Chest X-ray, PA view. Patient: 65 years old, sex M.
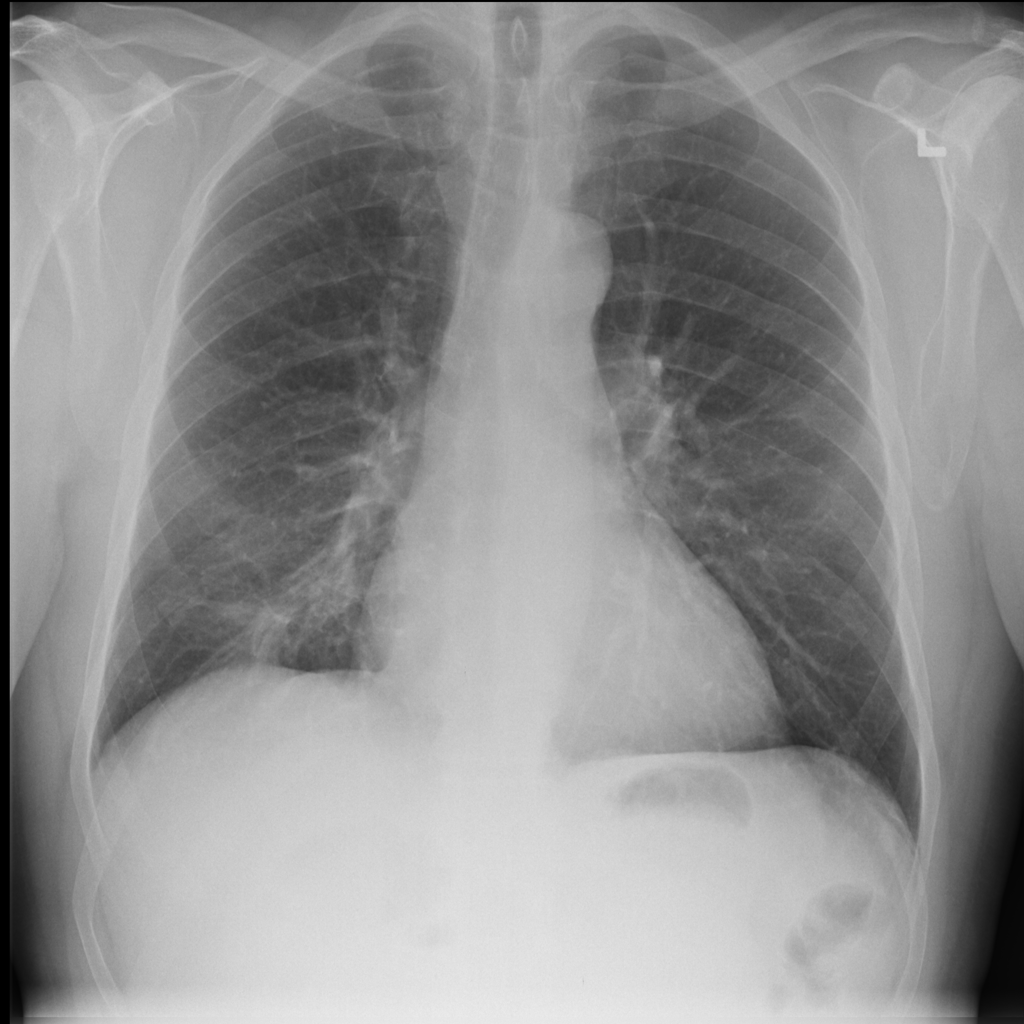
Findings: Atelectasis